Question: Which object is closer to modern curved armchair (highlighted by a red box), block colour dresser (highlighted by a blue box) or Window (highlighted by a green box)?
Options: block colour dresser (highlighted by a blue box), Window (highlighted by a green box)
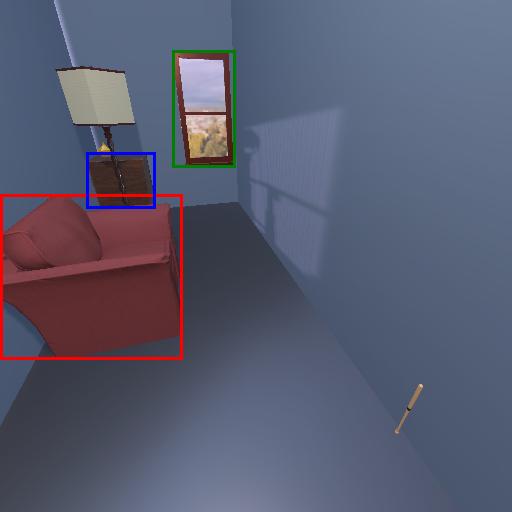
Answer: block colour dresser (highlighted by a blue box)